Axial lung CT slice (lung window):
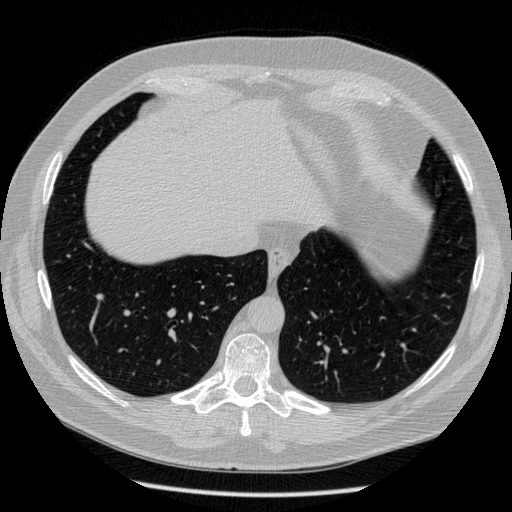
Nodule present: no